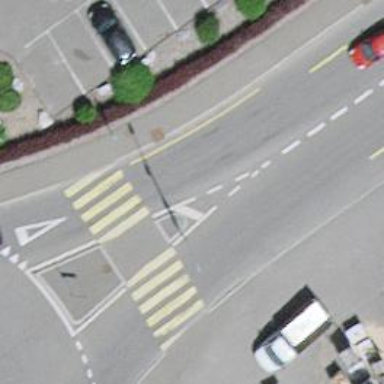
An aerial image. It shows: Marked zebra crossing with island. The crossing is uncontrolled.